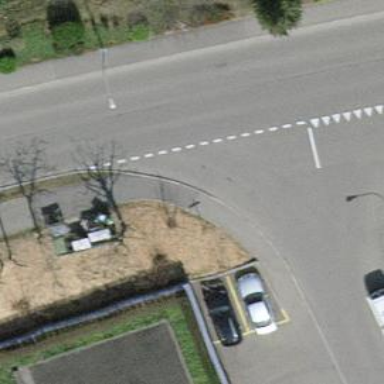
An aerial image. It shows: Kerb barrier.